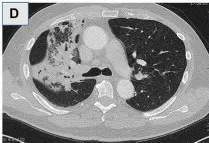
(B-D) Computerized tomography (CT) in coronal and axial reconstruction demonstrated compression of the upper right bronchus and post-stenotic pneumonia of right upper lobe resembling lung cancer.
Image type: radiology (ct)